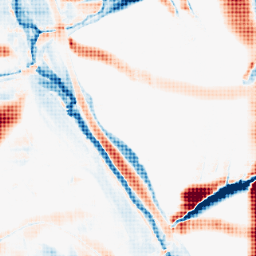
Category: morphological
Decomposition family: morphological_rect
Decomposition parameters: operation: average
width: 50
height: 20
Upsampling method: sinc_hamming
Upsampling parameters: scale: 8
kernel_size: 8
Upsampling scale: 8